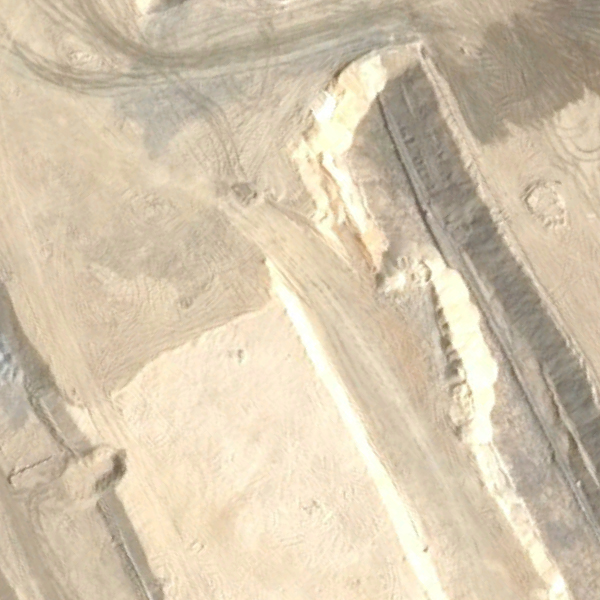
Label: BareLand